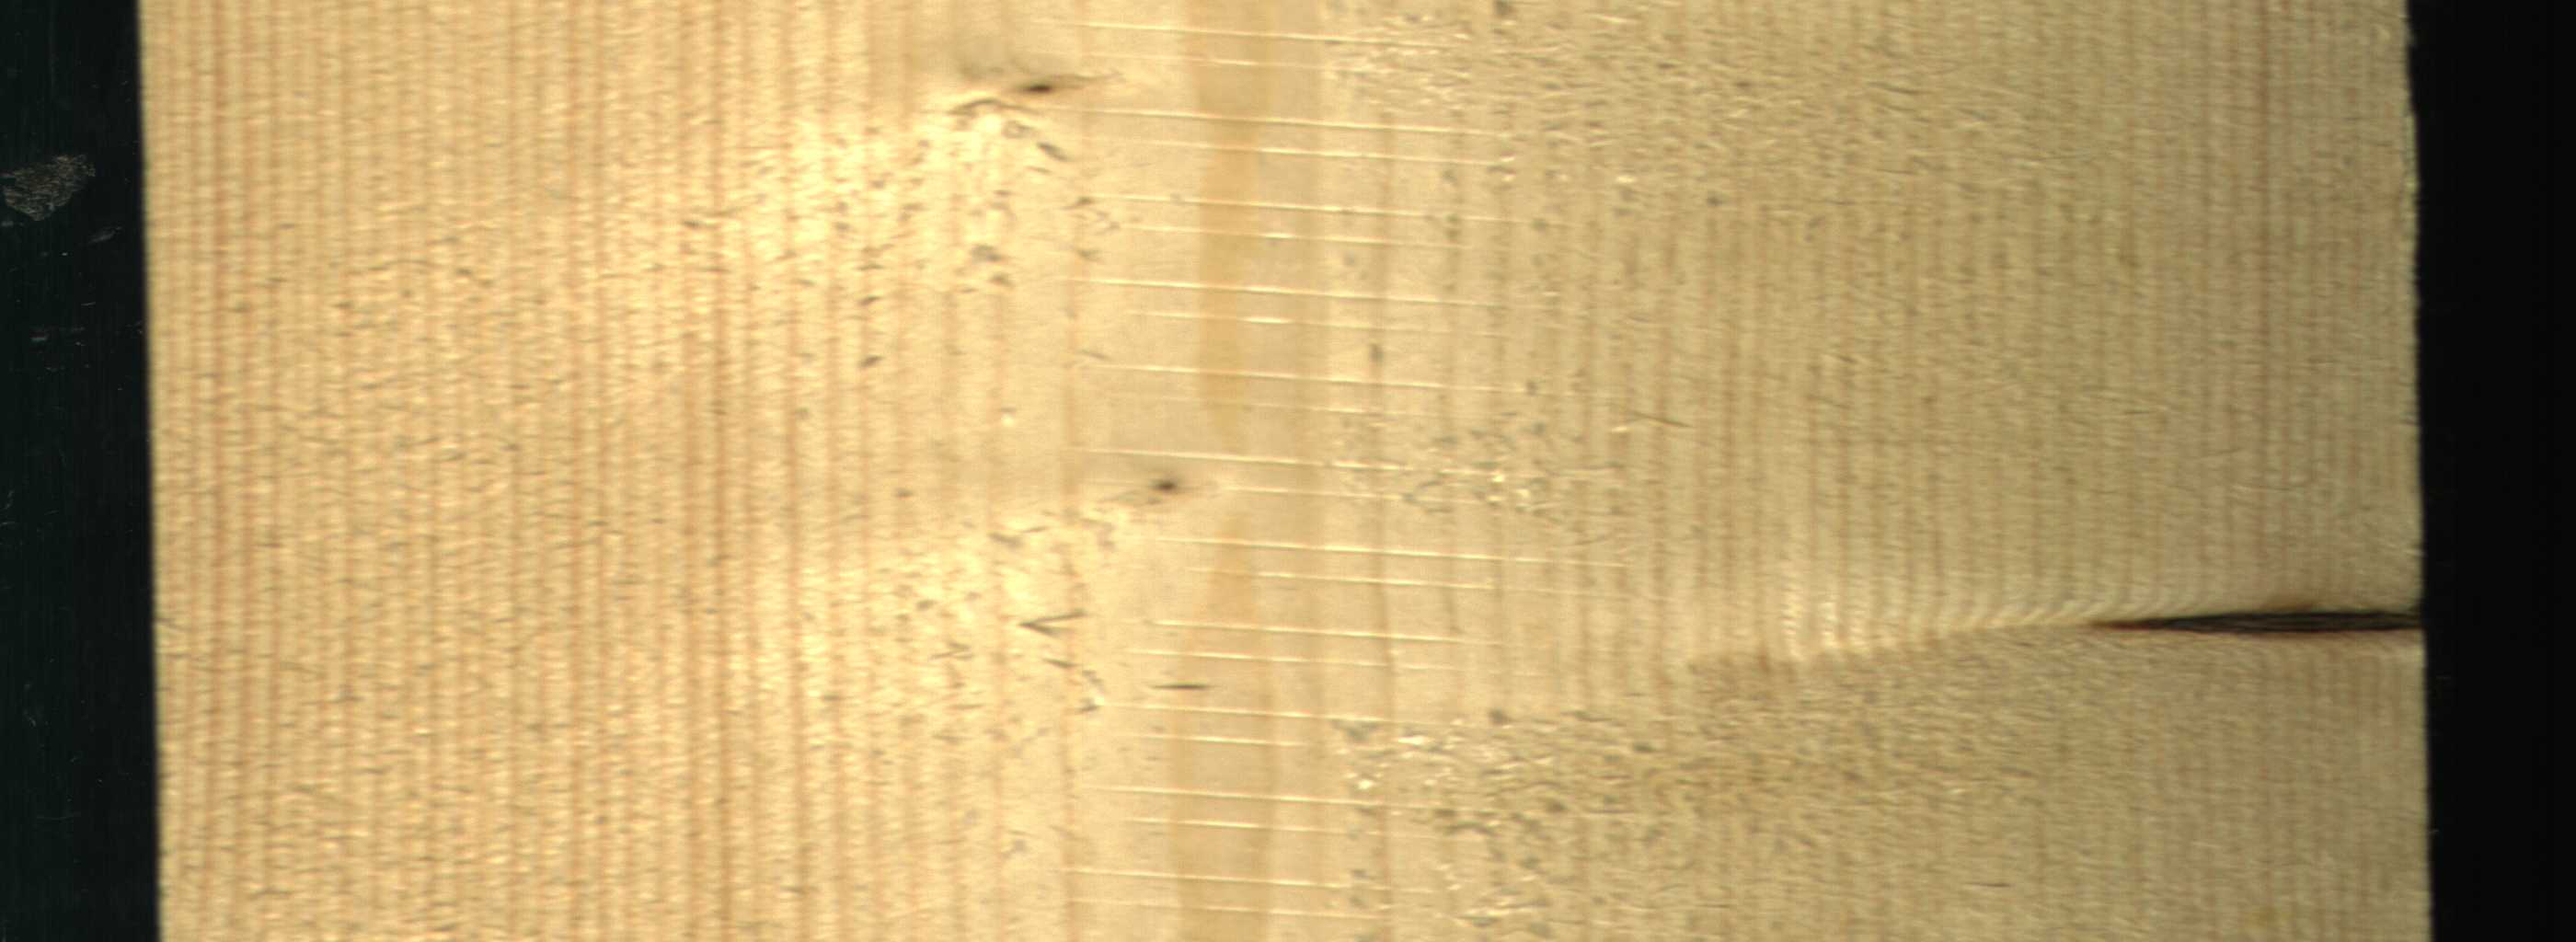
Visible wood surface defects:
Dead_Knot
Live_Knot
Live_Knot